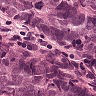
Metastatic tissue present: yes